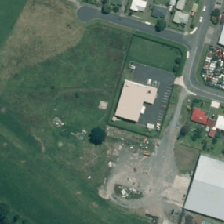
Land cover: urban_build_up